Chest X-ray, PA view. Patient: 63 years old, sex M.
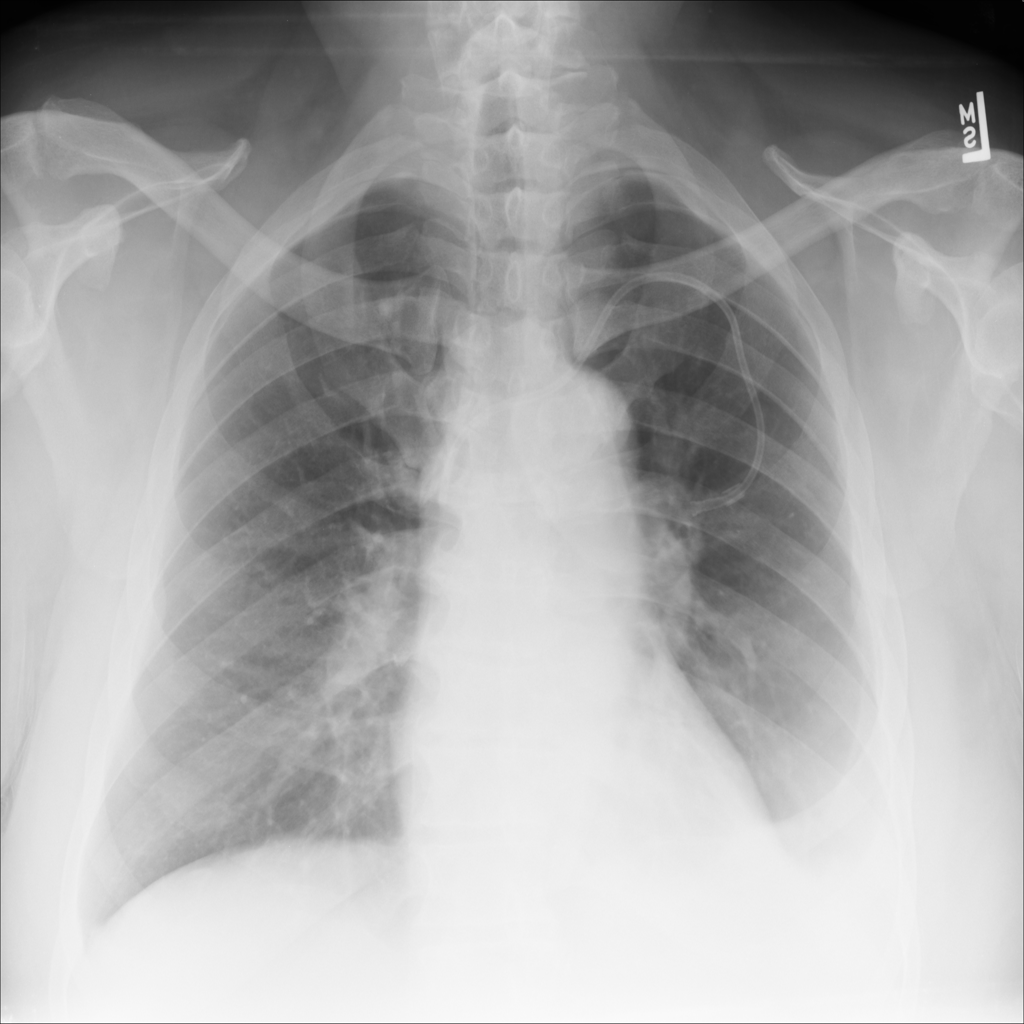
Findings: Effusion